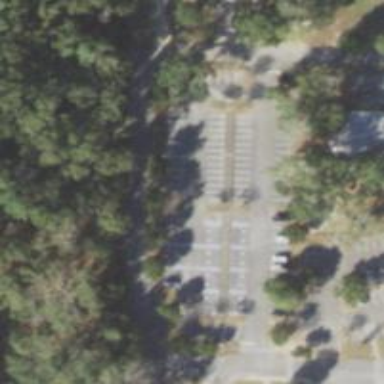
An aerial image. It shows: Parking space.